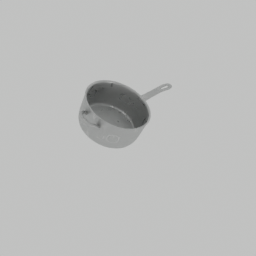
Label: tools